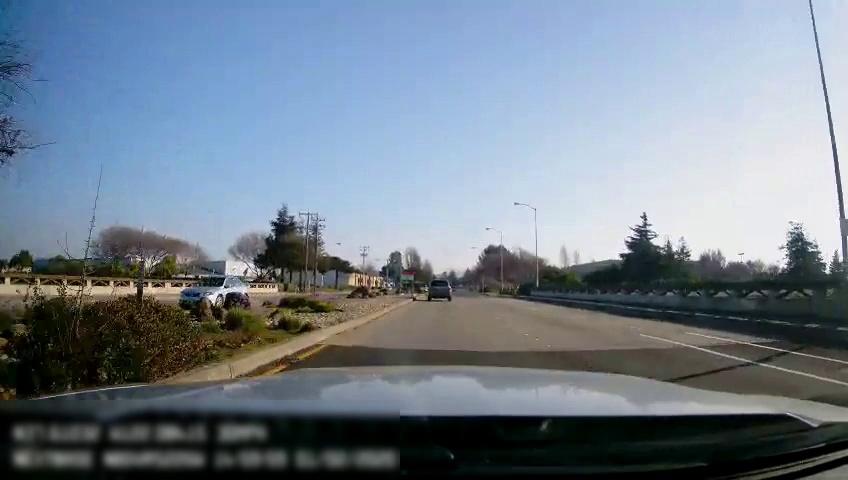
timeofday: Day
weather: Sunny
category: Drivable Space
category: Vehicles | Car
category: Vehicles | SUV
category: Lanes | Alternate Lane
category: Lanes | Current Lane
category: Lanes | Alternate Lane